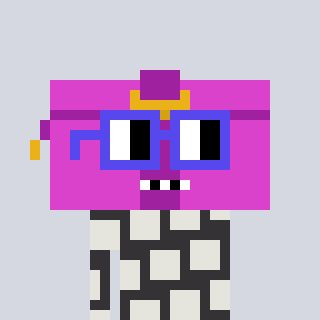
a pixel art character with square blue glasses, a clutch-shaped head and a grayscale-colored body on a cool background